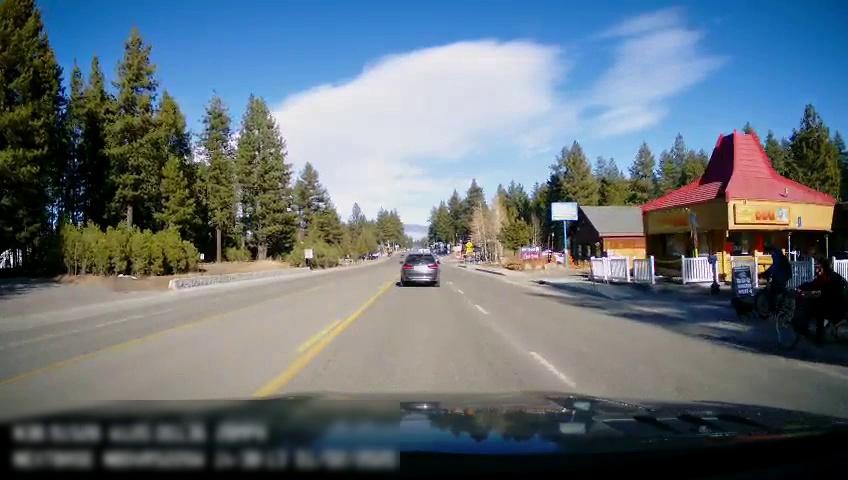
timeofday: Day
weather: Sunny
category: Drivable Space
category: Vehicles | SUV
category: Motorbikes
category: Motorbikes
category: Lanes | Opposite Lane
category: Lanes | Opposite Lane
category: Lanes | Current Lane